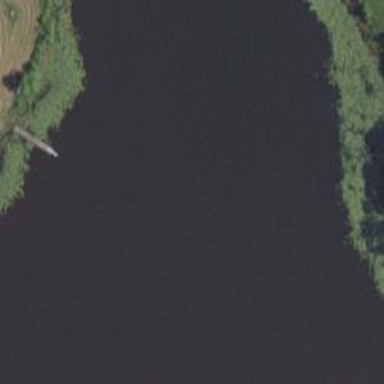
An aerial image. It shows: Reservoir.